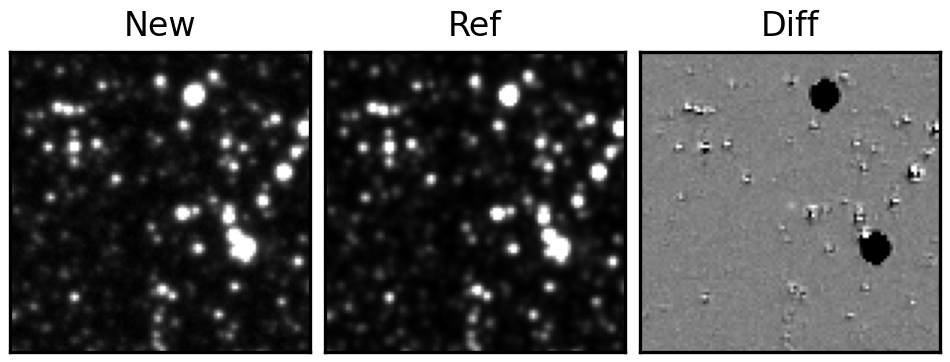
Label: real